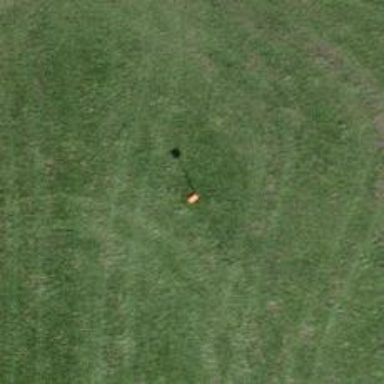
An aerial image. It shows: Pipeline marker.